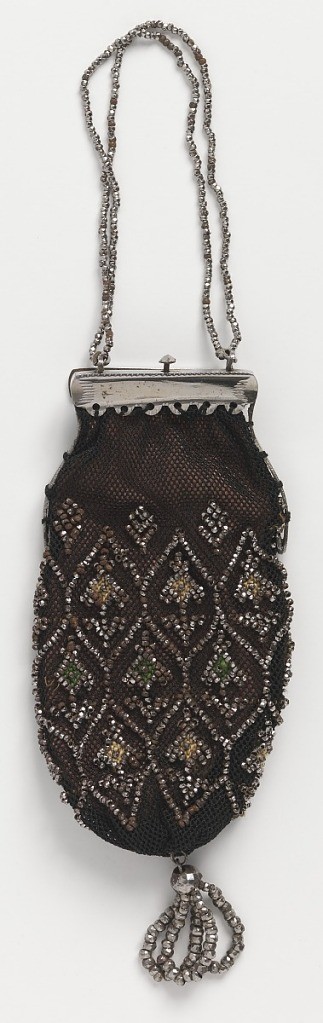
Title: Purse
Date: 1830–50
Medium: silk, metallic beads Technique: embroidered net with beads
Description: Flat purse of fine black net embroidered with cut steel beads arranged in point ovals and tent stitch in yellow and green silks. Fitted at top to steel frame with catch-chain of steels bands. Lined with pink taffeta.